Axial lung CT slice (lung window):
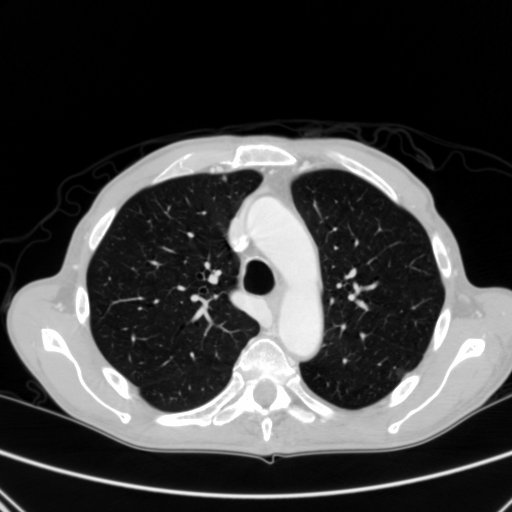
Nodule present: yes
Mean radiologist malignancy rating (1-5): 3.5